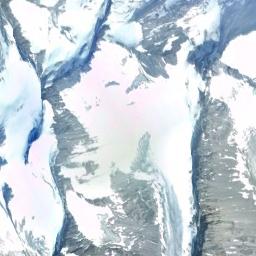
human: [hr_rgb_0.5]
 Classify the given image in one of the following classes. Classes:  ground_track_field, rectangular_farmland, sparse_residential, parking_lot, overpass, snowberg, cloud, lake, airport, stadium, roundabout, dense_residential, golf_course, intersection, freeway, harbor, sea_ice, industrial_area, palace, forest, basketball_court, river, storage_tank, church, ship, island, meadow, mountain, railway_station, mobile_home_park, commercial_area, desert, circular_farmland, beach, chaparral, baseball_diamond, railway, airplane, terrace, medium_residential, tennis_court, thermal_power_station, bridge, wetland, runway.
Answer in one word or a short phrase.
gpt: snowberg